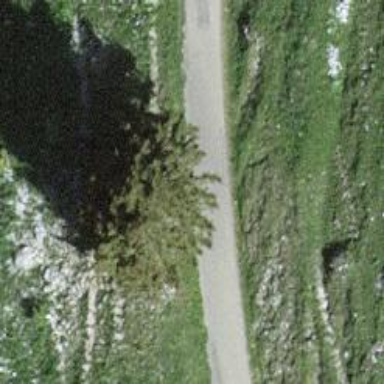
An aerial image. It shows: Well-maintained track road of grade 1.